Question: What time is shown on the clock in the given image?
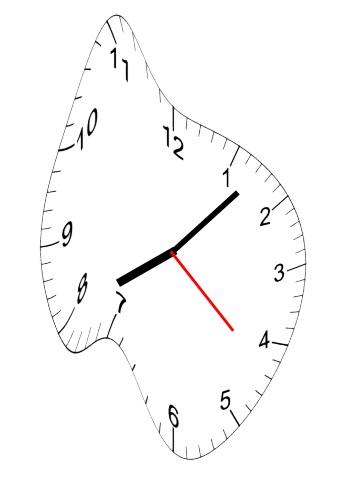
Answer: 08:07:22